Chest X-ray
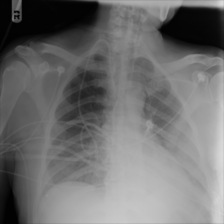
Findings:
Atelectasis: negative
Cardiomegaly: negative
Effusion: positive
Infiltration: negative
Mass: negative
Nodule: negative
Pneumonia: negative
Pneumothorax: negative
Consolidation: negative
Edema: negative
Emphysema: negative
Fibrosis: negative
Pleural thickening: negative
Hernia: negative